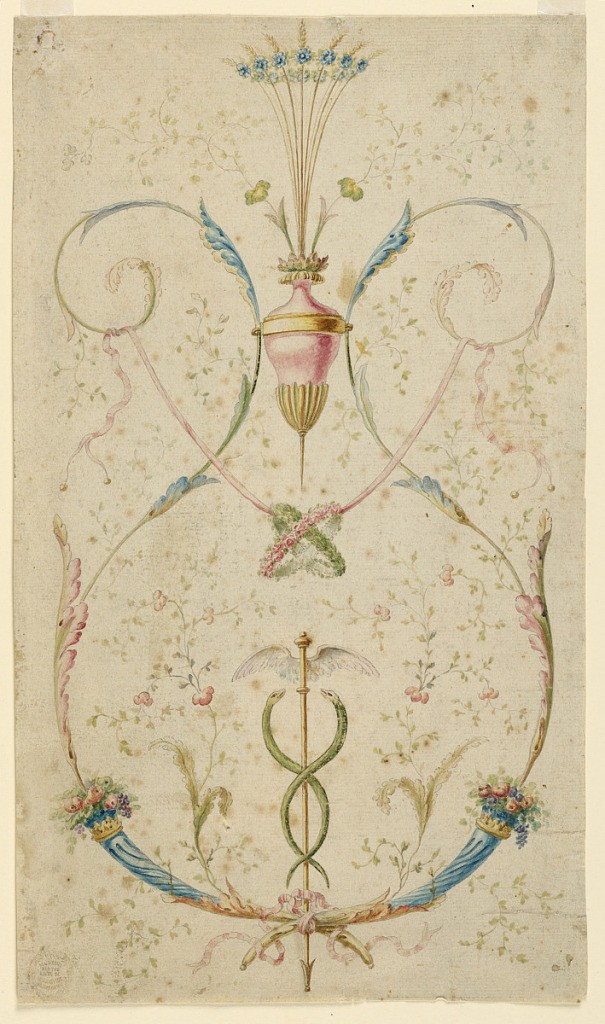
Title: Project for the Decoration of an Oblong Panel
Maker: Etienne de Lavallée-Poussin, French, 1735–1802
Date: ca. 1780
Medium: Brush and watercolor, graphite on white laid paper
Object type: Drawing
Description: A lyre form is composed of two cornucopias from which below stems rise.  They are connected above by a vase. The vase contains flower stems and spikes around which is a wreath with blue flowers. From the upper spirals hangs a ribbon with two entwined wreaths. The poins of the cornucopias are fastened together and connected with a caduceus by a ribbon.